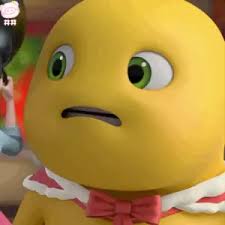
Label: nailong